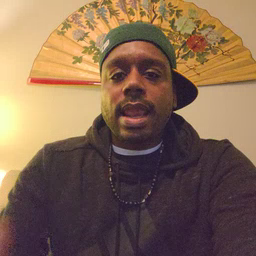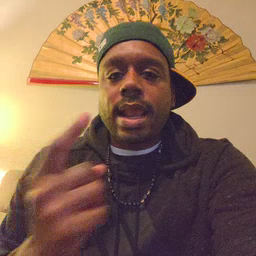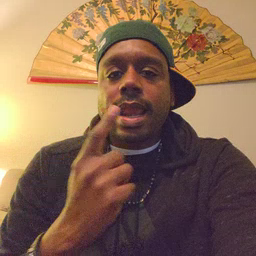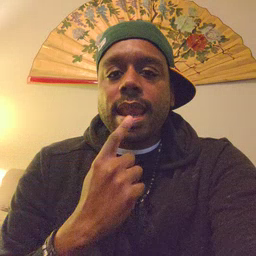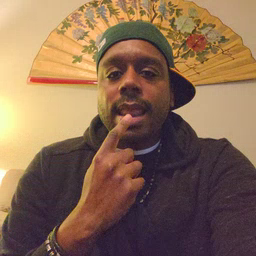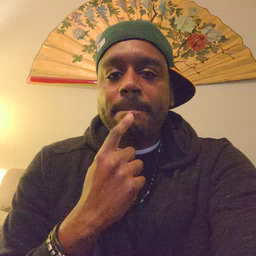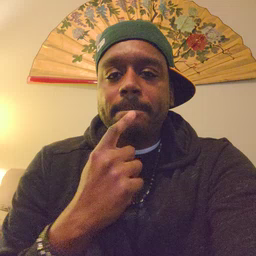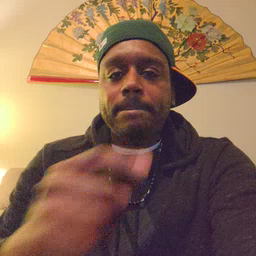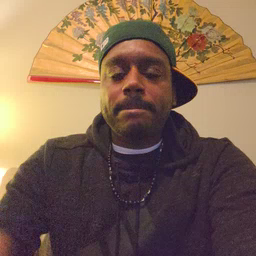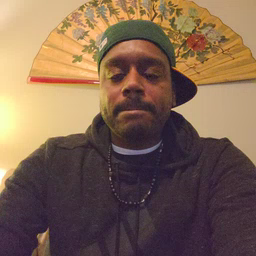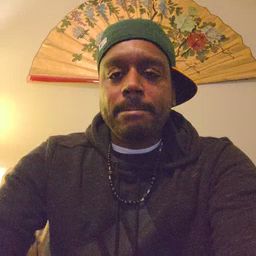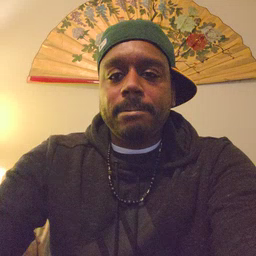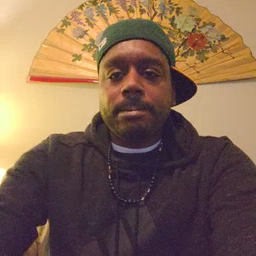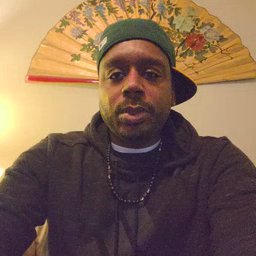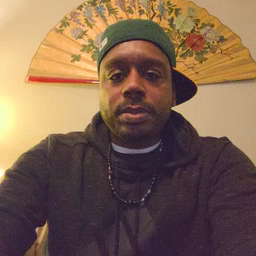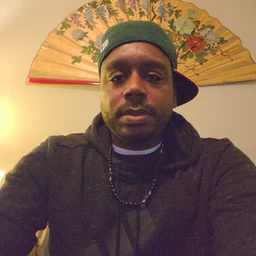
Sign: lips